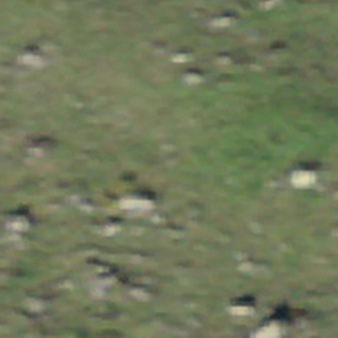
Label: other